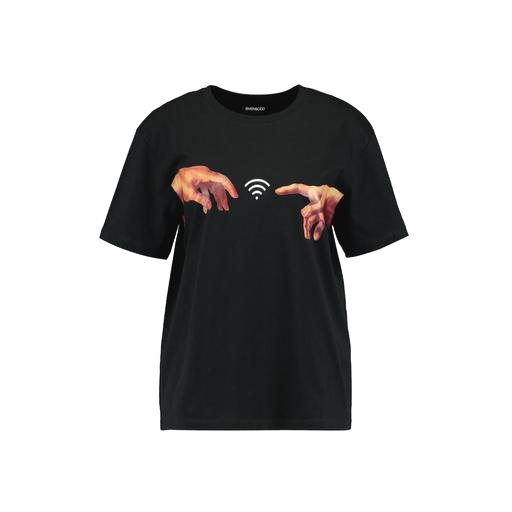
art t-shirt, print t-shirt, printed t-shirt, white background